Question: I have objects which looks like this:
'''
public class ComponentProperty
{
public string Property { get; set; }
public object Value { get; set; }
public string DataType { get; set; }
public string PropertyKey { get; set; }
public string Unit { get; set; }
public string DependencyType { get; set; }
public object ListType { get; set; }
public List<ComponentProperty> Properties { get; set; }
}
'''
I have information build over in the following form of BindingList where Output is:
'''
public class ComponentPropertyList: BindingList<ComponentProperty>
{
}
'''
List of Component Properties bind to a to generate Master- Detail View and i made following customization in Grid settings:
'''
void ultraGrid1_InitializeLayout(object sender, Infragistics.Win.UltraWinGrid.InitializeLayoutEventArgs e)
{
ultraGrid1.DisplayLayout.Override.AllowColSizing = AllowColSizing.Synchronized;
e.Layout.Bands[0].Override.HeaderAppearance.FontData.Bold = Infragistics.Win.DefaultableBoolean.True;
ultraGrid1.DisplayLayout.Appearance.BackColor = Color.White;
ultraGrid1.DisplayLayout.Appearance.BackColor2 = Color.White;
ultraGrid1.DisplayLayout.Override.ActiveRowAppearance = null;
ultraGrid1.DisplayLayout.BorderStyle = UIElementBorderStyle.None;
ultraGrid1.DisplayLayout.Override.BorderStyleCell = UIElementBorderStyle.None;
ultraGrid1.DisplayLayout.Override.BorderStyleRow = UIElementBorderStyle.None;
ultraGrid1.DisplayLayout.Override.ColumnAutoSizeMode = ColumnAutoSizeMode.Default;
ultraGrid1.DisplayLayout.Bands[0].ColHeadersVisible = true;
ultraGrid1.DisplayLayout.Bands[0].Override.RowSelectors = DefaultableBoolean.False;
ultraGrid1.DisplayLayout.Bands[0].Columns[0].CellActivation = Activation.NoEdit;
ultraGrid1.DisplayLayout.Bands[0].Columns[1].CellActivation = Activation.AllowEdit;
//Infosys: Nikita - Added for #1143 - START
ultraGrid1.DisplayLayout.Bands[0].Columns["Unit"].CellActivation = Activation.NoEdit;
//Infosys: Nikita - Added for #1143 - END
ultraGrid1.DisplayLayout.Bands[0].Columns[1].CellAppearance.BorderColor = Color.Black;
ultraGrid1.DisplayLayout.Override.RowAppearance.TextVAlign = VAlign.Middle;
// e.Layout.Bands[0].Columns[1].Width = 90;
ultraGrid1.DisplayLayout.Scrollbars = Scrollbars.Automatic;
ultraGrid1.DisplayLayout.ScrollBounds = ScrollBounds.ScrollToFill;
ultraGrid1.DisplayLayout.AutoFitStyle = AutoFitStyle.ResizeAllColumns;
ultraGrid1.DisplayLayout.Bands[0].Columns[2].AutoSizeMode = ColumnAutoSizeMode.None;
ultraGrid1.DisplayLayout.Bands[0].Columns[3].AutoSizeMode = ColumnAutoSizeMode.None;
ultraGrid1.DisplayLayout.Bands[0].Columns[2].Hidden = true;
ultraGrid1.DisplayLayout.Bands[0].Columns[3].Hidden = true;
//ultraGrid1.DisplayLayout.Bands[0].Columns[Constants.Collevel].Hidden = true;
//ultraGrid1.DisplayLayout.Bands[0].Columns[Constants.ColID].Hidden = true;
//ultraGrid1.DisplayLayout.Bands[0].Columns[Constants.Colparentid].Hidden = true;
ultraGrid1.DisplayLayout.Bands[0].Columns["DependencyType"].Hidden = true;
ultraGrid1.DisplayLayout.Bands[0].Columns["ListType"].Hidden = true;
//ultraGrid1.DisplayLayout.Bands[0].Override.AllowColSizing = AllowColSizing.Synchronized;
ultraGrid1.DisplayLayout.BorderStyle = UIElementBorderStyle.Default;
//ultraGrid1.DisplayLayout.Bands[0].Columns[1].TabStop = false;
ultraGrid1.DisplayLayout.Bands[0].Columns[1].CellAppearance.BackColor = Color.White;
ultraGrid1.DisplayLayout.Bands[0].Columns["Value"].Style = Infragistics.Win.UltraWinGrid.ColumnStyle.DropDownList;
ultraGrid1.DisplayLayout.Bands[0].Columns["Value"].ButtonDisplayStyle = Infragistics.Win.UltraWinGrid.ButtonDisplayStyle.Always;
ultraGrid1.DisplayLayout.Bands[0].Columns["Value"].CellAppearance.BackColor = Color.White;
ultraGrid1.DisplayLayout.Override.SupportDataErrorInfo = SupportDataErrorInfo.CellsOnly;
ultraGrid1.DisplayLayout.Bands[0].Columns[1].SupportDataErrorInfo = DefaultableBoolean.True;
ultraGrid1.DisplayLayout.Bands[0].Columns[0].Width = 200;
ultraGrid1.DisplayLayout.Bands[0].Columns["Value"].Width = 120;
ultraGrid1.DisplayLayout.Bands[0].Columns["Value"].TabIndex = 0;
ultraGrid1.DisplayLayout.Bands[0].Columns["Unit"].Width = 60;
for (int rowCount = 0; rowCount < ultraGrid1.Rows.Count; rowCount++)
{
UltraGridRow row = ultraGrid1.Rows[rowCount];
if (string.IsNullOrEmpty(Convert.ToString(row.Cells[1].Value)))
{
row.Cells[1].Appearance.BackColor = Color.White;
}
}
ultraGrid1.DisplayLayout.BorderStyle = Infragistics.Win.UIElementBorderStyle.Solid;
ultraGrid1.DisplayLayout.Override.BorderStyleCell = Infragistics.Win.UIElementBorderStyle.Solid;
ultraGrid1.DisplayLayout.Override.GroupByRowSpacingAfter = 0;
ultraGrid1.DisplayLayout.Override.GroupByRowSpacingBefore = 0;
ultraGrid1.DisplayLayout.Override.HeaderPlacement = HeaderPlacement.OncePerGroupedRowIsland;
if (ultraGrid1.DisplayLayout.Bands.Count > 1)
{
ultraGrid1.DisplayLayout.Bands[1].ColHeadersVisible = false;
ultraGrid1.DisplayLayout.Bands[1].Columns[2].AutoSizeMode = ColumnAutoSizeMode.None;
ultraGrid1.DisplayLayout.Bands[1].Columns[3].AutoSizeMode = ColumnAutoSizeMode.None;
ultraGrid1.DisplayLayout.Bands[1].Columns[0].CellActivation = Activation.NoEdit;
ultraGrid1.DisplayLayout.Bands[1].Columns[4].CellActivation = Activation.NoEdit;
ultraGrid1.DisplayLayout.Bands[1].Columns[2].Hidden = true;
ultraGrid1.DisplayLayout.Bands[1].Columns[3].Hidden = true;
ultraGrid1.DisplayLayout.Bands[1].Columns["DependencyType"].Hidden = true;
ultraGrid1.DisplayLayout.Bands[1].Columns["ListType"].Hidden = true;
ultraGrid1.DisplayLayout.Bands[1].Columns[0].Width = 120;
//ultraGrid1.DisplayLayout.Bands[1].Columns[0].TabStop = false;
ultraGrid1.DisplayLayout.Bands[1].Columns["Value"].Width = 180;
ultraGrid1.DisplayLayout.Bands[1].Columns["Value"].TabIndex = 0;
ultraGrid1.DisplayLayout.Bands[1].Columns["Unit"].Width = 60;
//ultraGrid1.DisplayLayout.Bands[1].Columns[Constants.ColUnit].TabStop = false;
ultraGrid1.DisplayLayout.Override.RowSelectors = DefaultableBoolean.False;
if (e.Layout.Bands[1].Columns.Exists(" ") == true)
{
ultraGrid1.DisplayLayout.Bands[1].Columns[" "].Width = 0;
}
if (e.Layout.Bands[1].Columns.Exists(" ") == false)
{
ultraGrid1.DisplayLayout.Bands[1].Columns.Add(" ");
ultraGrid1.DisplayLayout.Bands[1].Columns[" "].Header.VisiblePosition = 0;
ultraGrid1.DisplayLayout.Bands[1].Columns[" "].Width = 0;
}
if (ultraGrid1.DisplayLayout.Bands.Count > 2)
{
ultraGrid1.DisplayLayout.Bands[2].ColHeadersVisible = false;
ultraGrid1.DisplayLayout.Bands[2].Columns[2].AutoSizeMode = ColumnAutoSizeMode.None;
ultraGrid1.DisplayLayout.Bands[2].Columns[3].AutoSizeMode = ColumnAutoSizeMode.None;
ultraGrid1.DisplayLayout.Bands[2].Columns[0].CellActivation = Activation.NoEdit;
ultraGrid1.DisplayLayout.Bands[2].Columns[4].CellActivation = Activation.NoEdit;
//ultraGrid1.DisplayLayout.Bands[2].Override.AllowColSizing = AllowColSizing.None;
ultraGrid1.DisplayLayout.Bands[2].Columns[2].Hidden = true;
ultraGrid1.DisplayLayout.Bands[2].Columns[3].Hidden = true;
ultraGrid1.DisplayLayout.Bands[2].Columns["DependencyType"].Hidden = true;
ultraGrid1.DisplayLayout.Bands[2].Columns["ListType"].Hidden = true;
ultraGrid1.DisplayLayout.Bands[2].Columns[0].Width = 200;
ultraGrid1.DisplayLayout.Bands[2].Columns["Value"].Width = 120;
ultraGrid1.DisplayLayout.Bands[2].Columns["Unit"].Width = 60;
ultraGrid1.DisplayLayout.Override.RowSelectors = DefaultableBoolean.False;
//ultraGrid1.DisplayLayout.Bands[2].Columns[0].TabStop = false;
ultraGrid1.DisplayLayout.Bands[2].Columns["Value"].TabIndex = 0;
//ultraGrid1.DisplayLayout.Bands[2].Columns[Constants.ColUnit].TabStop = false;
ultraGrid1.DisplayLayout.Bands[2].Columns["Value"].Style = Infragistics.Win.UltraWinGrid.ColumnStyle.DropDownList;
ultraGrid1.DisplayLayout.Bands[2].Columns["Value"].ButtonDisplayStyle = Infragistics.Win.UltraWinGrid.ButtonDisplayStyle.
if (e.Layout.Bands[2].Columns.Exists(" ") == true)
{
ultraGrid1.DisplayLayout.Bands[2].Columns[" "].Width = 0;
}
if (e.Layout.Bands[2].Columns.Exists(" ") == false)
{
ultraGrid1.DisplayLayout.Bands[2].Columns.Add(" ");
ultraGrid1.DisplayLayout.Bands[2].Columns[" "].Header.VisiblePosition = 0;
ultraGrid1.DisplayLayout.Bands[2].Columns[" "].Width = 0;
}
}
}
e.Layout.Bands[0].Override.CellAppearance.BorderAlpha = Alpha.Transparent;
e.Layout.Bands[0].Override.SelectedCellAppearance.ForeColor = Color.Black;
e.Layout.Bands[0].Override.RowAppearance.BorderAlpha = Alpha.Transparent;
e.Layout.Bands[0].Override.CellAppearance.BackColorAlpha = Alpha.Transparent;
e.Layout.Bands[0].Columns[0].CellActivation = Activation.NoEdit;
e.Layout.Bands[0].Columns[1].CellActivation = Activation.NoEdit;
e.Layout.Bands[0].Columns[2].CellActivation = Activation.NoEdit;
ultraGrid1.DisplayLayout.AutoFitStyle = AutoFitStyle.ResizeAllColumns;
ultraGrid1.DisplayLayout.Bands[0].Override.RowSelectors = DefaultableBoolean.False;
ultraGrid1.DisplayLayout.Appearance.BackColor = Color.White;
//ultraGrid1.DisplayLayout.Override.AllowColSizing = AllowColSizing.None;
//ultraGrid1.DisplayLayout.Override.AllowRowLayoutColMoving = GridBagLayoutAllowMoving.None;
ultraGrid1.DisplayLayout.BorderStyle = UIElementBorderStyle.Solid;
ultraGrid1.DisplayLayout.Bands[0].Columns[1].ButtonDisplayStyle = Infragistics.Win.UltraWinGrid.ButtonDisplayStyle.Always;
ultraGrid1.DisplayLayout.TabNavigation = TabNavigation.NextCell;
if (e.Layout.Bands[0].Columns.Exists(" ") == true)
{
ultraGrid1.DisplayLayout.Bands[0].Columns[" "].Width = 0;
//ultraGrid1.DisplayLayout.Bands[0].Columns[" "].ColSpan = 3;
}
if (e.Layout.Bands[0].Columns.Exists(" ") == false)
{
ultraGrid1.DisplayLayout.Bands[0].Columns.Add(" ").DataType = typeof(bool);
ultraGrid1.DisplayLayout.Bands[0].Columns[" "].Header.VisiblePosition = 0;
ultraGrid1.DisplayLayout.Bands[0].Columns[" "].Width = 0;
// ultraGrid1.DisplayLayout.Bands[0].Columns[" "].ColSpan = 3;
ultraGrid1.DisplayLayout.Bands[0].Columns[" "].Style = Infragistics.Win.UltraWinGrid.ColumnStyle.CheckBox;
UltraGridColumn checkBox = ultraGrid1.DisplayLayout.Bands[0].Columns[" "];
}
foreach (UltraGridBand band in ultraGrid1.DisplayLayout.Bands)
{
band.HeaderVisible = false;
}
}
'''
componentProperties collection may have N Level depending on values.
CompoentProperty 1
--------> SubProperty1
---------------->SubSubProperty1
---------------->SubSubProperty1
CompoentProperty 2
--------> SubProperty2
---------------->SubSubProperty2
---------------->SubSubProperty2
---------------------->SubSubProperty3
---------------------->SubSubProperty3
--------------------------->
'DataSource''ComponentProperties''Column Size'

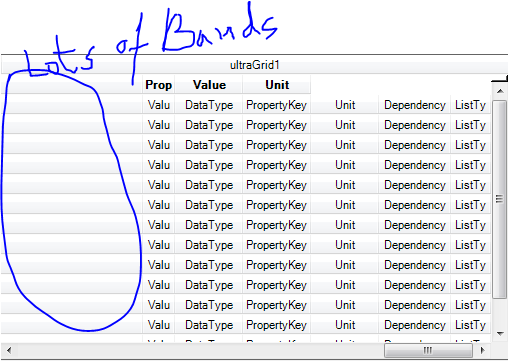
Answer: I got the some solution from Infragistics fourm, that some what solve the layout problem. As i inspected when i use 'IList' then these settings work correct after setting the <URL> at the form load event.
'''
// Load only upto two descendant bands. So even if the data source has more than 3 level
// deep hierarchy, the UltraGrid will only make use of first two levels and ignore the
// levels deeper than that.
this.ultraGrid1.DisplayLayout.MaxBandDepth = 3;
'''
The problem that was occured was similar as asked in below thread:
<URL>
> By default, the grid synchronizes the column widths of every band. So
in a case like this where The grid limits you to 100 bands of depth by default,
but that still means 100 level of indentation.So there are a number of ways you can handle this.Set MaxBandDepth on the grid to a smaller value. I recommend a value
of between 5 and 8. This will give you pretty good performance on a
decent machine and most users probably won't drill down more than 5
levels, anyway. You could set AllowColSizing to Free. This will stop
the grid from synchronizing the column widths and allow each band's
columns to be sized independently.
References:
<URL>
<URL>
<URL>
<URL>